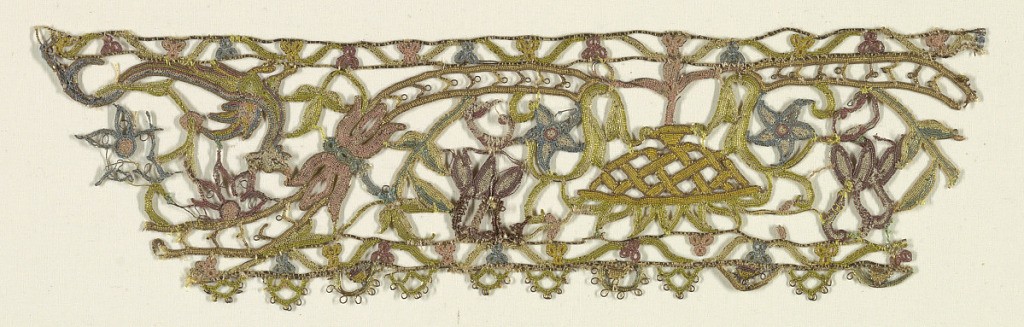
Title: Band
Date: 16th century
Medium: silk of many colors, gold metallic foil wound onto yellow silk, silver metallic foil wound onto white silk. Technique: needle lace, metallic
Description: Border of gold metallic lace with colored silks in a pattern of floral and foliated forms and animal images. Gold is wound around a linen core to create a metallic thread.